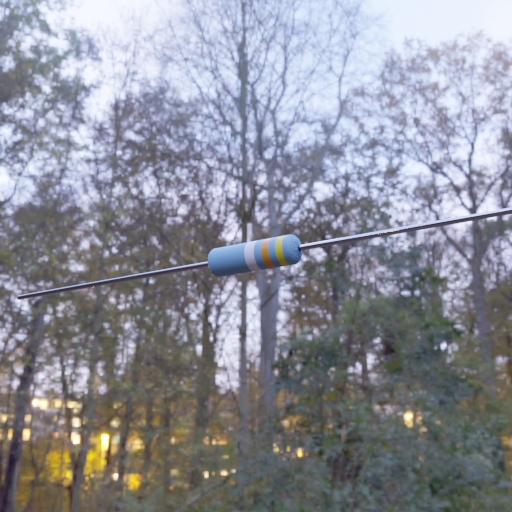
Resistor colour bands (in order): white, orange, yellow